Question: I have in my project another project.

'''
TutorialViewController *con = [[TutorialViewController alloc] initWithNibName:@"TutorialViewController" bundle:nil WithFrame:CGRectMake(0, 0, 320, 460) AndImages:imageArray PageControlLocation:kPageControlLocationDown WithColor:[UIColor blackColor]];
[self presentModalViewController:con animated:YES];
'''
I want to call this 'TutorialViewController' 'ViewController' but I think (know) that the compiler doesn't find this nib because he doesn't find it in the main bundle...
So does someone know how to call this 'VC'?
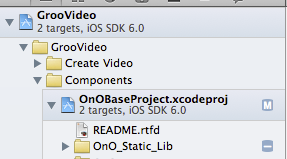
Answer: You have to send the path explicitly via NSBundle class, for example:
'''
TutorialViewController *con = [[TutorialViewController alloc] initWithNibName:@"TutorialViewController" bundle:[[NSBundle mainBundle] pathForResource:File_Name ofType:FILE_TYPE inDirectory:your_directory]] WithFrame:CGRectMake(0, 0, 320, 460) AndImages:imageArray PageControlLocation:kPageControlLocationDown WithColor:[UIColor blackColor]];
[self presentModalViewController:con animated:YES];
'''
If you provide nil to bundle then it will search that file in active project.
For more info: <URL>